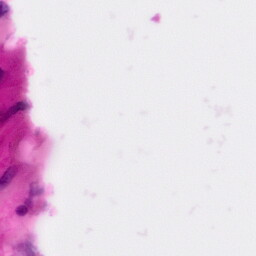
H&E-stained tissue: Pancreatic